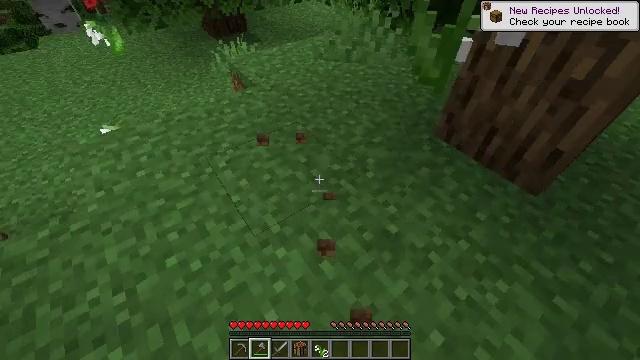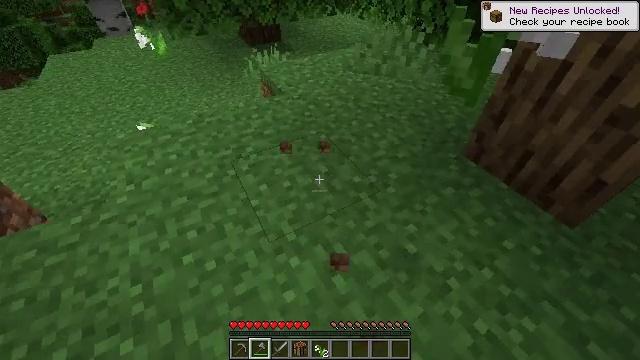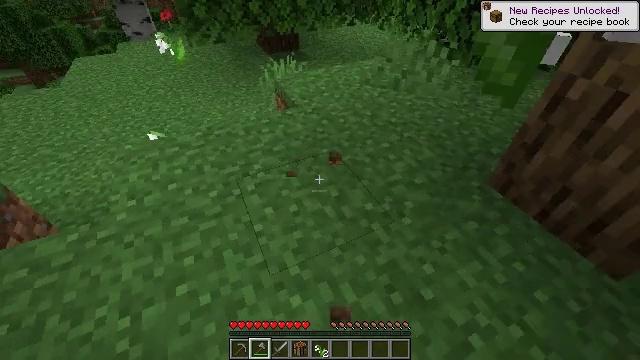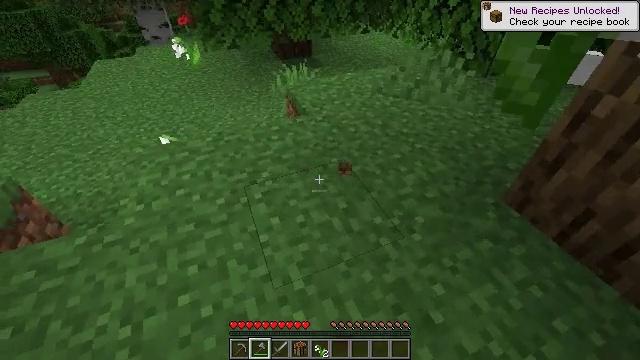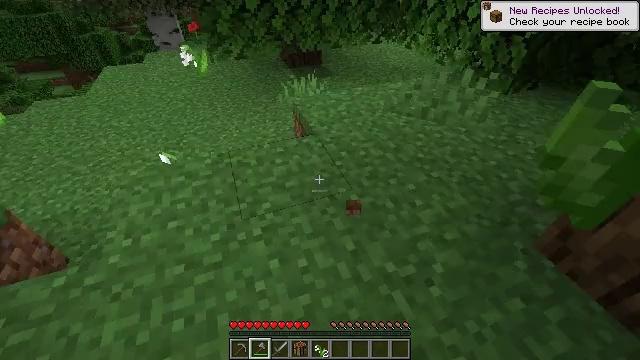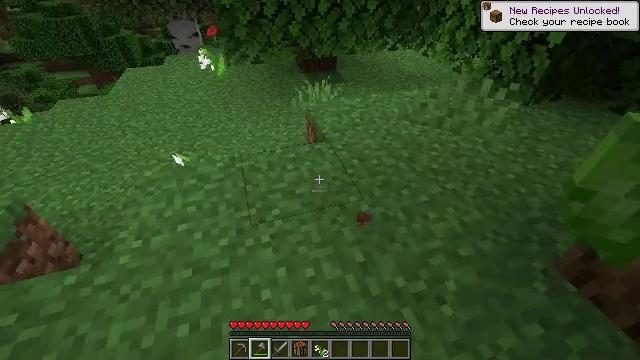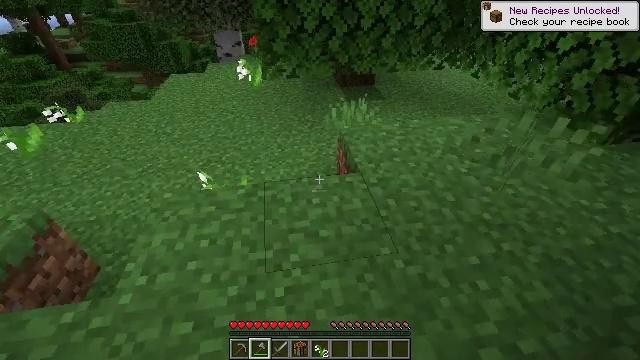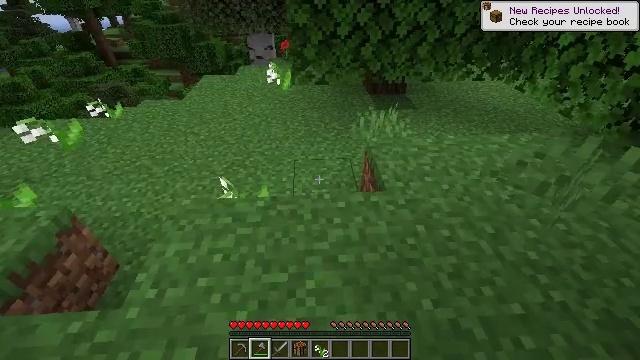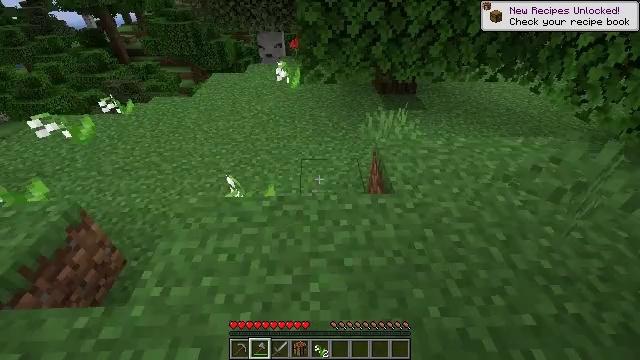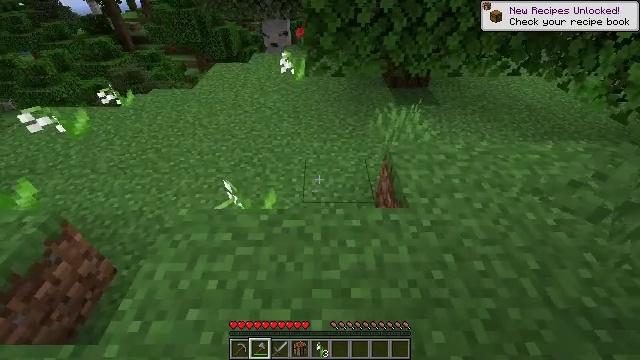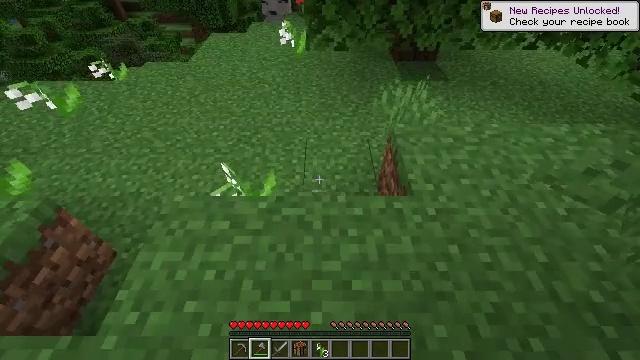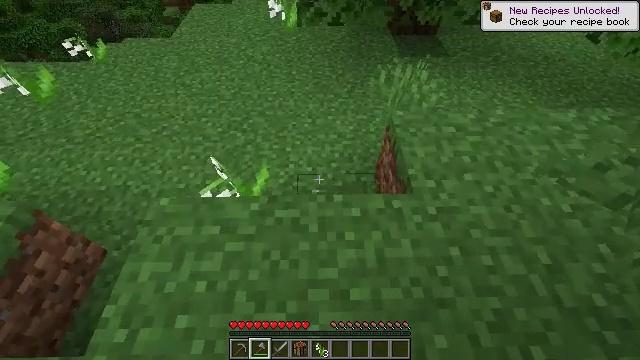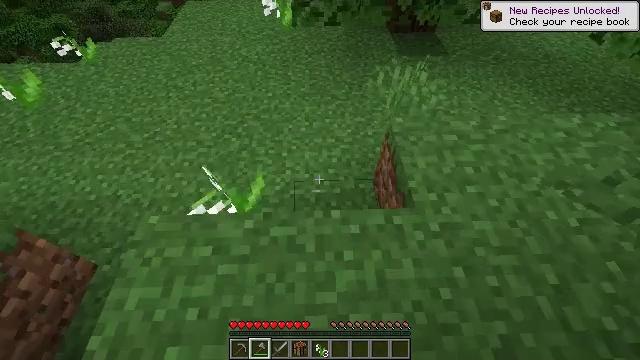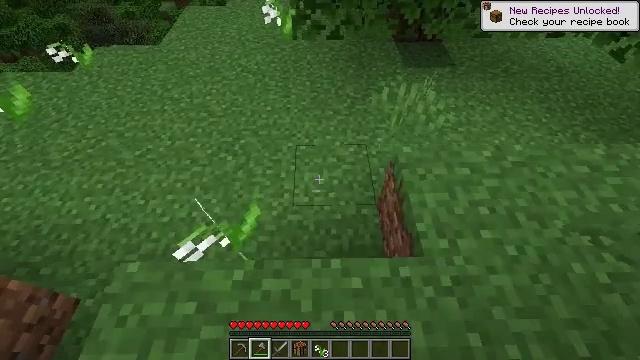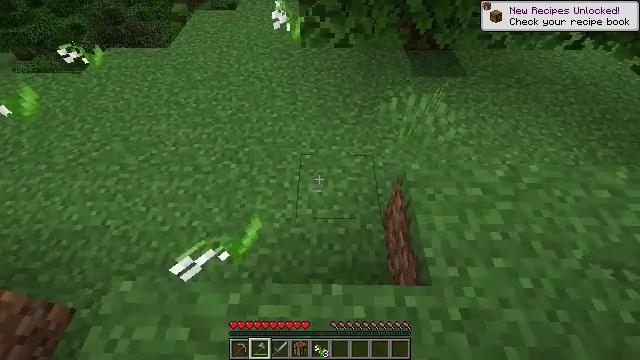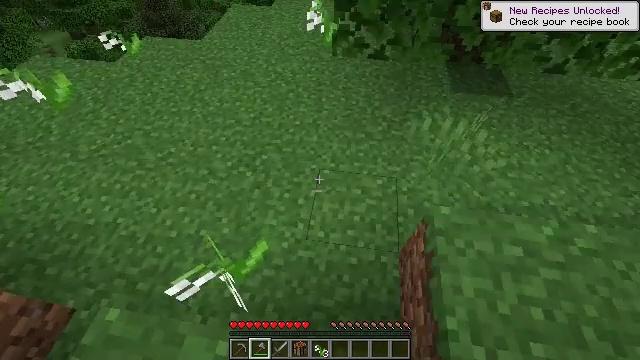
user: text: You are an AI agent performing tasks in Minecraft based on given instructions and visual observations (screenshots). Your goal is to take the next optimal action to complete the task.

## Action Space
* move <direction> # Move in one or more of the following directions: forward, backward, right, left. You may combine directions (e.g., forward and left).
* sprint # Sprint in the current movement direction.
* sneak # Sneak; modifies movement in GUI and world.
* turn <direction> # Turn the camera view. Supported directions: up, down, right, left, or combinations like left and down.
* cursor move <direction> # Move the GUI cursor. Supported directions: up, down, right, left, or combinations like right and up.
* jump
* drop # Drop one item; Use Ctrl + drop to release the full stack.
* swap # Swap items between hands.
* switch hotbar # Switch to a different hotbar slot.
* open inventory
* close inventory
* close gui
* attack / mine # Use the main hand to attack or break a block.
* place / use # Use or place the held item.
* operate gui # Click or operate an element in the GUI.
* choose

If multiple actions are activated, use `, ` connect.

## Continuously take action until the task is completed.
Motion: motion action
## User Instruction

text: Mine a lily of the valley.
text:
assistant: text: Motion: move forward, turn left and up
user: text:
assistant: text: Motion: move forward, turn left and up
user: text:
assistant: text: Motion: move forward, turn left and up
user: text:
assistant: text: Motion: move forward, turn left
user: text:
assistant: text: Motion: move forward, turn left
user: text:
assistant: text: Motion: move forward, turn left and up
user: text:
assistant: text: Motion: move forward, turn left
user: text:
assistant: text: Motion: move forward, turn left
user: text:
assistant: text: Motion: move forward, turn left and down
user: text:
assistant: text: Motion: move forward, turn down
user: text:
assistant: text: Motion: move forward, turn right and down
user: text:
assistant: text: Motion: move forward
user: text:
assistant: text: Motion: move forward
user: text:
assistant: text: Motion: move forward, turn left
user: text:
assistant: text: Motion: move forward, turn left
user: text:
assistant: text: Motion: move forward, turn left and down
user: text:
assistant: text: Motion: move forward, turn left and down
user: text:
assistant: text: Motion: turn left and down
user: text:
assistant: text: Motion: turn left and down
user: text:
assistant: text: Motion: turn left and down, attack / mine
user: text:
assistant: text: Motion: turn left, attack / mine
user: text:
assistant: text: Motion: turn left and up
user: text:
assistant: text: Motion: turn left
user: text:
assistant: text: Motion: turn left, attack / mine
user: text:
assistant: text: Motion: attack / mine
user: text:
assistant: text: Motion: turn up, attack / mine
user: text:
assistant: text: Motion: turn left and up, attack / mine
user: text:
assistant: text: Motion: turn left and up
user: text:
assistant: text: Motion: turn up
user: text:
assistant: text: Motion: turn right and up